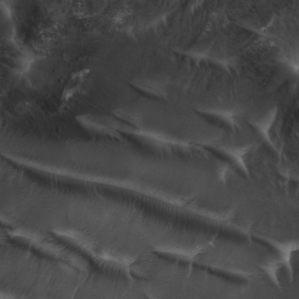
Label: non_frost